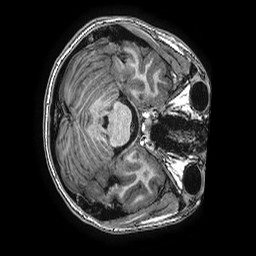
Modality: T1w
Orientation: axial
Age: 12
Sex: female
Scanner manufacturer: ge
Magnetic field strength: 3 T
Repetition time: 0.0077 s
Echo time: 0.003436 s